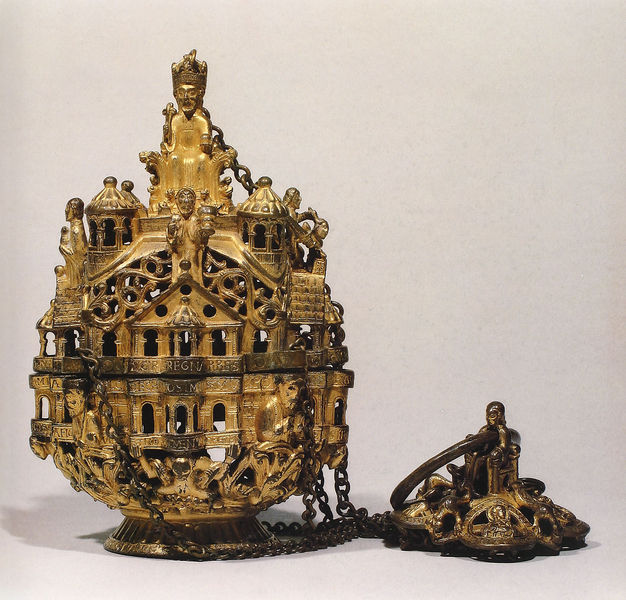
Titel: Weihrauchfass des Gozbertus
Institution: Trier, Domschatz
Schlagwörter: sitzen, stadt, fenster, tür, haus, schloss, alt, architektur, häuser, kirche, rauch, gold, gotik, krone, skulptur, schrift, bogen, fassade, türen, kette, rundbogen, bischof, kaiser, könig, papst, thron, inschrift, verzierung, metall, bronze, ring, deckel, gefäß, ringe, vergoldet, türmchen, buchstaben, ketten, herrscher, kardinal, fass, gotisch, mittelalter, monstranz, priester, weihrauch, weihrauchfass, schwingen, heiliger, heilige, filigran, durchbruch, glauben, jerusalem, dekorativ, artefakt, kessel, latein, goldschmied, bekrönung, tabernakel, schwenken, thronen, kardina, tresor, weihrauchgefäss, bohrung, kirchenschatz, myrre, lithurgie, arcitektur, inschrif, katholische kirche, pendeln, rauchfass, räucher, passwerk, kirchenschmuck, artefkat, mhyre